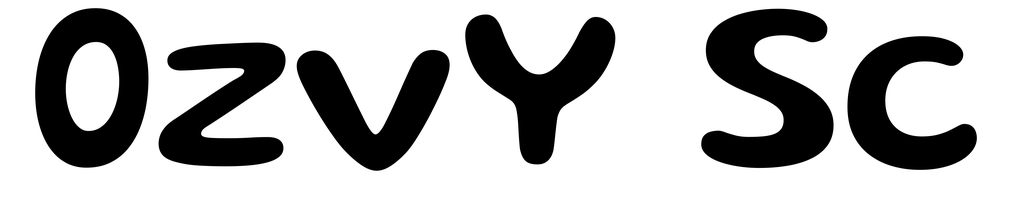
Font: Gluten_Medium